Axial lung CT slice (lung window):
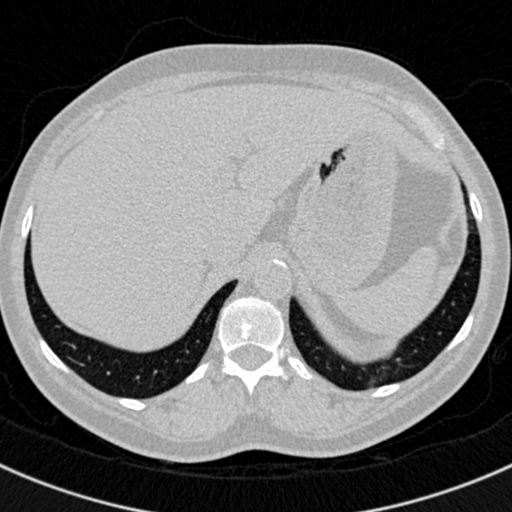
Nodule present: no